Question: I am trying to build a table in plotly with callback, I am using 'Go.Table' but I am unable to create multiple headers

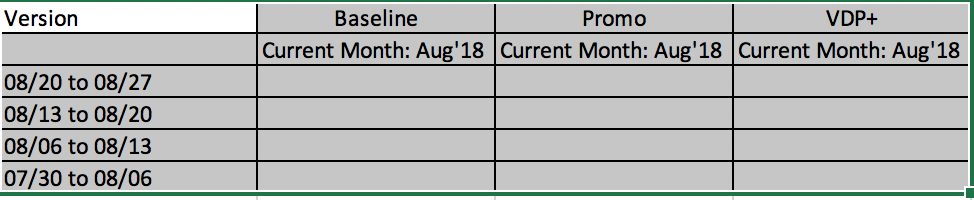
Answer: If I was correct read <URL>, you can not create multiple headers.
First possible solution is to move headers to values:
'''
import plotly
import plotly.graph_objs as go
trace = go.Table(
header=dict(values=['Version', 'Baseline', 'Promo', 'VDP+']),
cells=dict(values=[['', '08/20 to 08/27','08/13 to 08/20', '08/06 to 08/13', '07/30 to 08/06'],
['Current Month: Aug 18', '', '', '', ''],
['Current Month: Aug 18', '', '', '', ''],
['Current Month: Aug 18', '', '', '', '']]))
data = [trace]
plotly.offline.plot(data, filename = 'basic_table.html')
'''
Looks like:
<URL>
But you can not operate with them such as columns what is not great.
Second possible solution is to specify 'prefix'(or 'suffix' - depends what would you like more):
'''
import plotly
import plotly.graph_objs as go
trace = go.Table(
header=dict(values=['Version', '.Baseline', '.Promo', '.VDP+'],
prefix = ['','Current_Month:_Aug_18', 'Current_Month:_Aug_18', 'Current_Month:_Aug_18'],
),
cells=dict(values=[['08/20 to 08/27', '08/13 to 08/20', '08/06 to 08/13', '07/30 to 08/06'],
['', '', '', ''],
['', '', '', ''],
['', '', '', '']]))
data = [trace]
plotly.offline.plot(data, filename = 'basic_table.html')
'''
And in this case, you can add your columns as prefix or suffix.
Looks like:
<URL>
Update: Yep, you can create an empty row (just do not specify 'headers'):
<URL>
Update: Currently I found the way to get what you need:
'''
import plotly
import plotly.graph_objs as go
trace = go.Table(
header=dict(values=[['Version', ''],
['Baseline', 'Current Month: Aug 18'],
['Promo', 'Current Month: Aug 18'],
['VDP+', 'Current Month: Aug 18']]),
cells=dict(values=[['08/20 to 08/27', '08/13 to 08/20', '08/06 to 08/13', '07/30 to 08/06'],
['', '', '', ''],
['', '', '', ''],
['', '', '', '']]))
data = [trace]
plotly.offline.plot(data, filename = 'basic_table.html')
'''
Looks like:
<URL>
I can not <URL>:
<URL>
Or set the <URL>